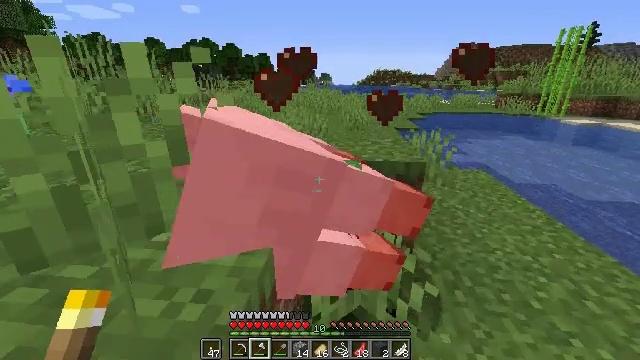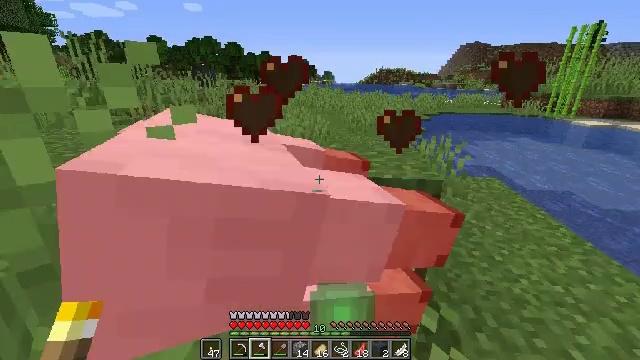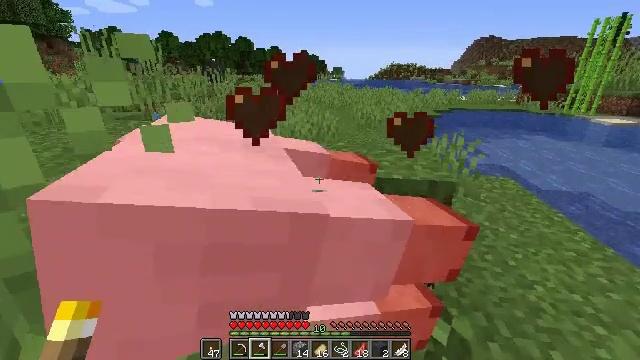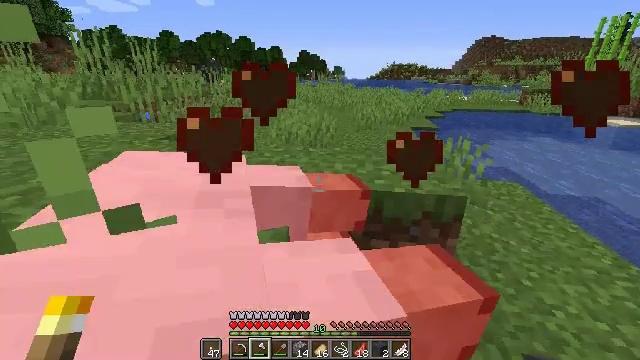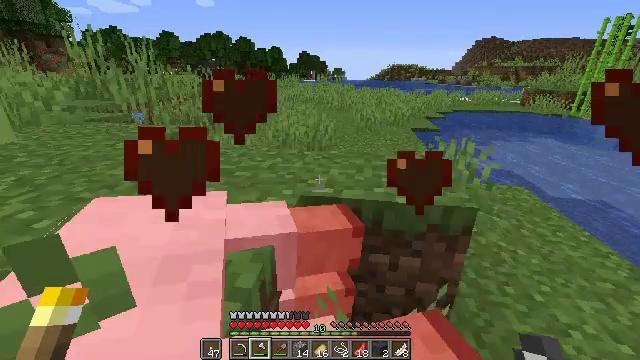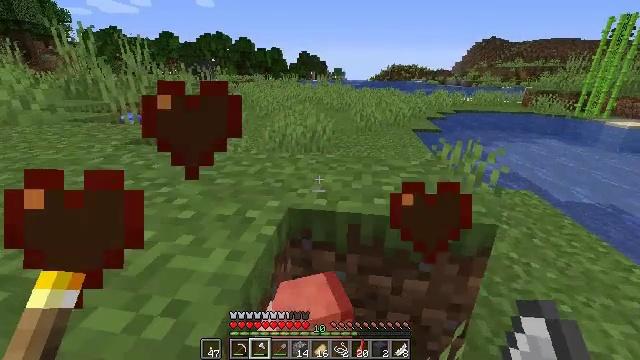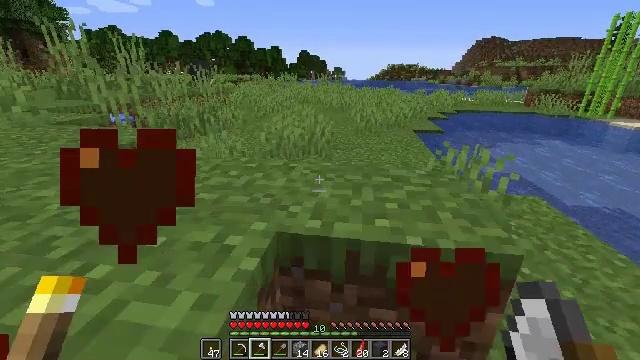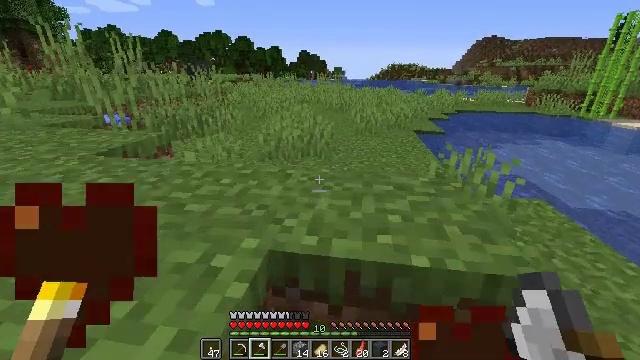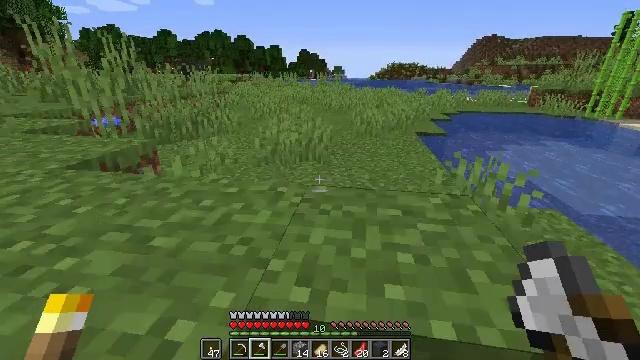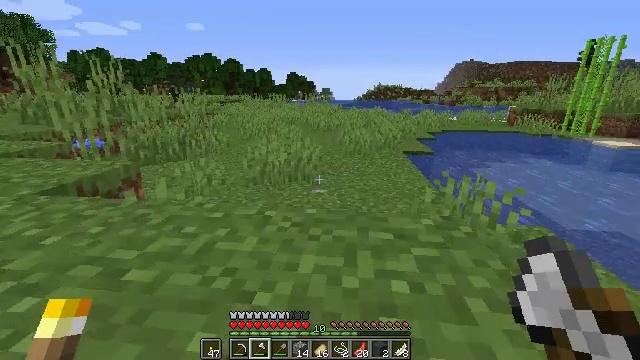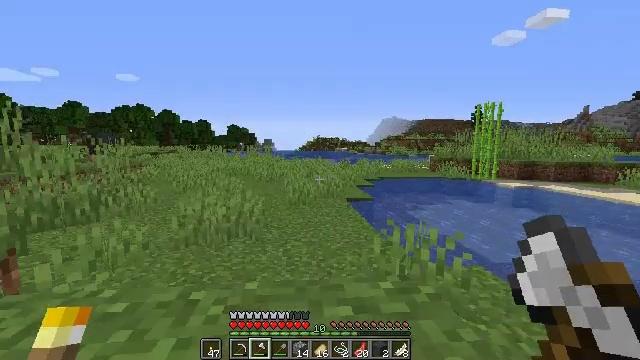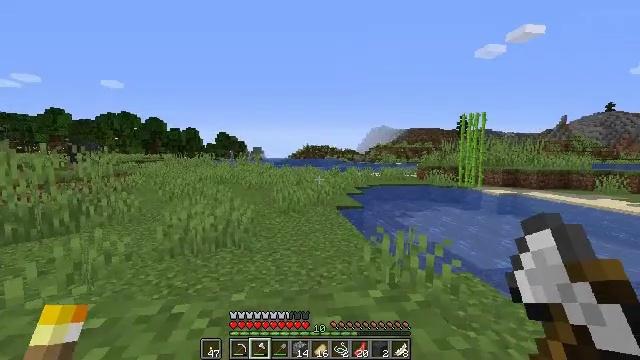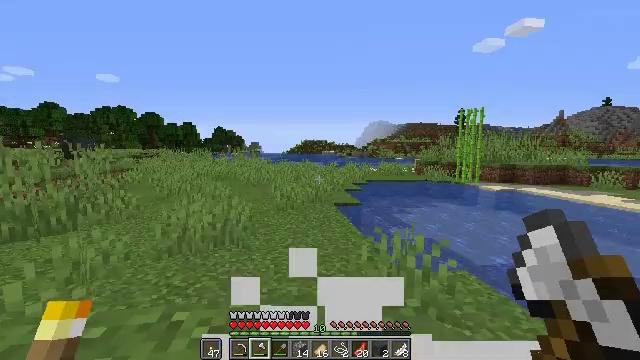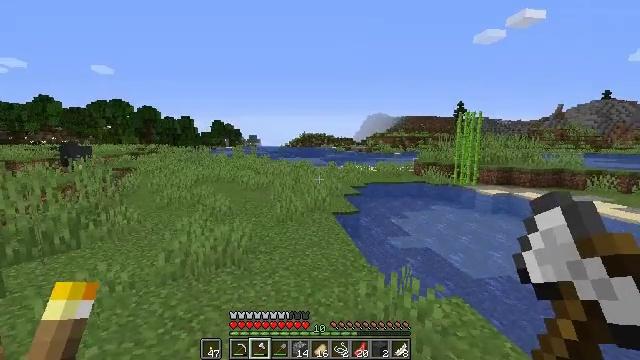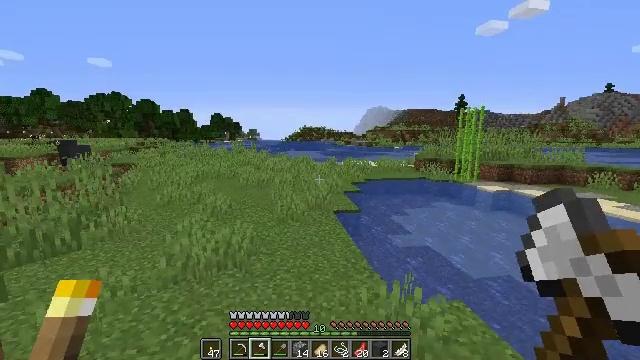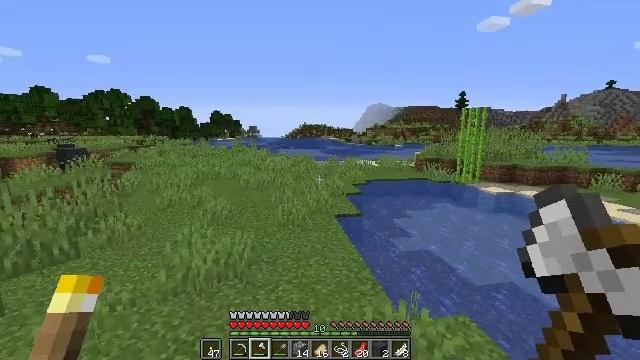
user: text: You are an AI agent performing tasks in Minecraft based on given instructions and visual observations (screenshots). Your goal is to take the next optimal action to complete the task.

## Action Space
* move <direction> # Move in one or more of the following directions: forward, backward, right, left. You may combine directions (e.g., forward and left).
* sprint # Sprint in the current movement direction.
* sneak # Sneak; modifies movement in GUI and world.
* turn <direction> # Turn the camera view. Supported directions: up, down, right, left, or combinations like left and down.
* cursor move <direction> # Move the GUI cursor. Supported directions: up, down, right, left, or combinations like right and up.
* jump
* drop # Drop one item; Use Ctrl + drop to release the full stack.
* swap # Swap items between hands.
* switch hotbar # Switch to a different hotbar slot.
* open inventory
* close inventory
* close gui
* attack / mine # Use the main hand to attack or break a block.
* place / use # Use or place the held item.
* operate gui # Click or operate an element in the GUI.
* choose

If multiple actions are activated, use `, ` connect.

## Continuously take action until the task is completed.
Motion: motion action
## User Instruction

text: Hunt a sheep.
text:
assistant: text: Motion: move forward
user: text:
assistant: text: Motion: move forward, turn left
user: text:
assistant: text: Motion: move forward, sprint
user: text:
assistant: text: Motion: move forward, sprint
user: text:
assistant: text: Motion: move forward, sprint
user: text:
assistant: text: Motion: move forward, sprint
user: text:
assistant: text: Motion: move forward, sprint
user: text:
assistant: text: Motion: move forward, sprint
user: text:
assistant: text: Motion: move forward, sprint, turn right and up
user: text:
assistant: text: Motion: move forward, sprint, turn right and up
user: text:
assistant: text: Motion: move forward and move left, sprint, turn right and up
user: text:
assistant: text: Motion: move forward and move left, sprint, turn down, jump
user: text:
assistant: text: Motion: move forward and move left, sprint, turn down, jump
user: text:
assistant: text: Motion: move forward and move left, sprint, turn down, jump
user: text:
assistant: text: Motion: move forward and move left, sprint, jump
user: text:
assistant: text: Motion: move forward and move left, sprint, turn down, jump
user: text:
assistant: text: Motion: move forward and move left, sprint, turn left and down
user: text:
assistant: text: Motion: move forward and move left, sprint
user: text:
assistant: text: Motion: move forward and move left, sprint
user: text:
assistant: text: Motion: move forward and move left, sprint, turn down
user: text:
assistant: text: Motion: move forward and move left, sprint, turn left and down, jump
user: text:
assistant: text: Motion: move forward and move left, sprint, turn left and down, jump
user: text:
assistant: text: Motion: move forward, sprint, turn left, jump
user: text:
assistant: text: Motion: move forward, sprint, jump
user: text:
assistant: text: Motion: move forward, sprint, jump
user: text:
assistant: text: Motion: move forward, sprint, jump
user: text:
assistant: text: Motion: move forward, sprint, jump
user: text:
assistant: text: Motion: move forward, sprint, turn left, jump
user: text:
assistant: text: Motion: move forward, sprint, turn left and up, jump
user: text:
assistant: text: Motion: move forward, sprint, turn left and up, jump